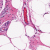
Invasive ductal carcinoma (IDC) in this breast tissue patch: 0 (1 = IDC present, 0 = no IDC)